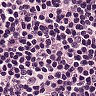
Metastatic tissue present: no